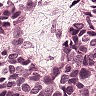
Metastatic tissue present: yes